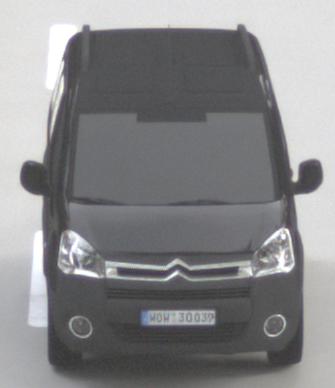
Make: Citroen
Model: Berlingo Kombi VTi 120
Detailed model: Berlingo (II) Kombi
Model produced from: 2009/12
Model produced until: 2012/03
Doors: 5
Color: black
Road condition: dry road
Daytime: morning or afternoon
Contrast: low contrast